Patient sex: F
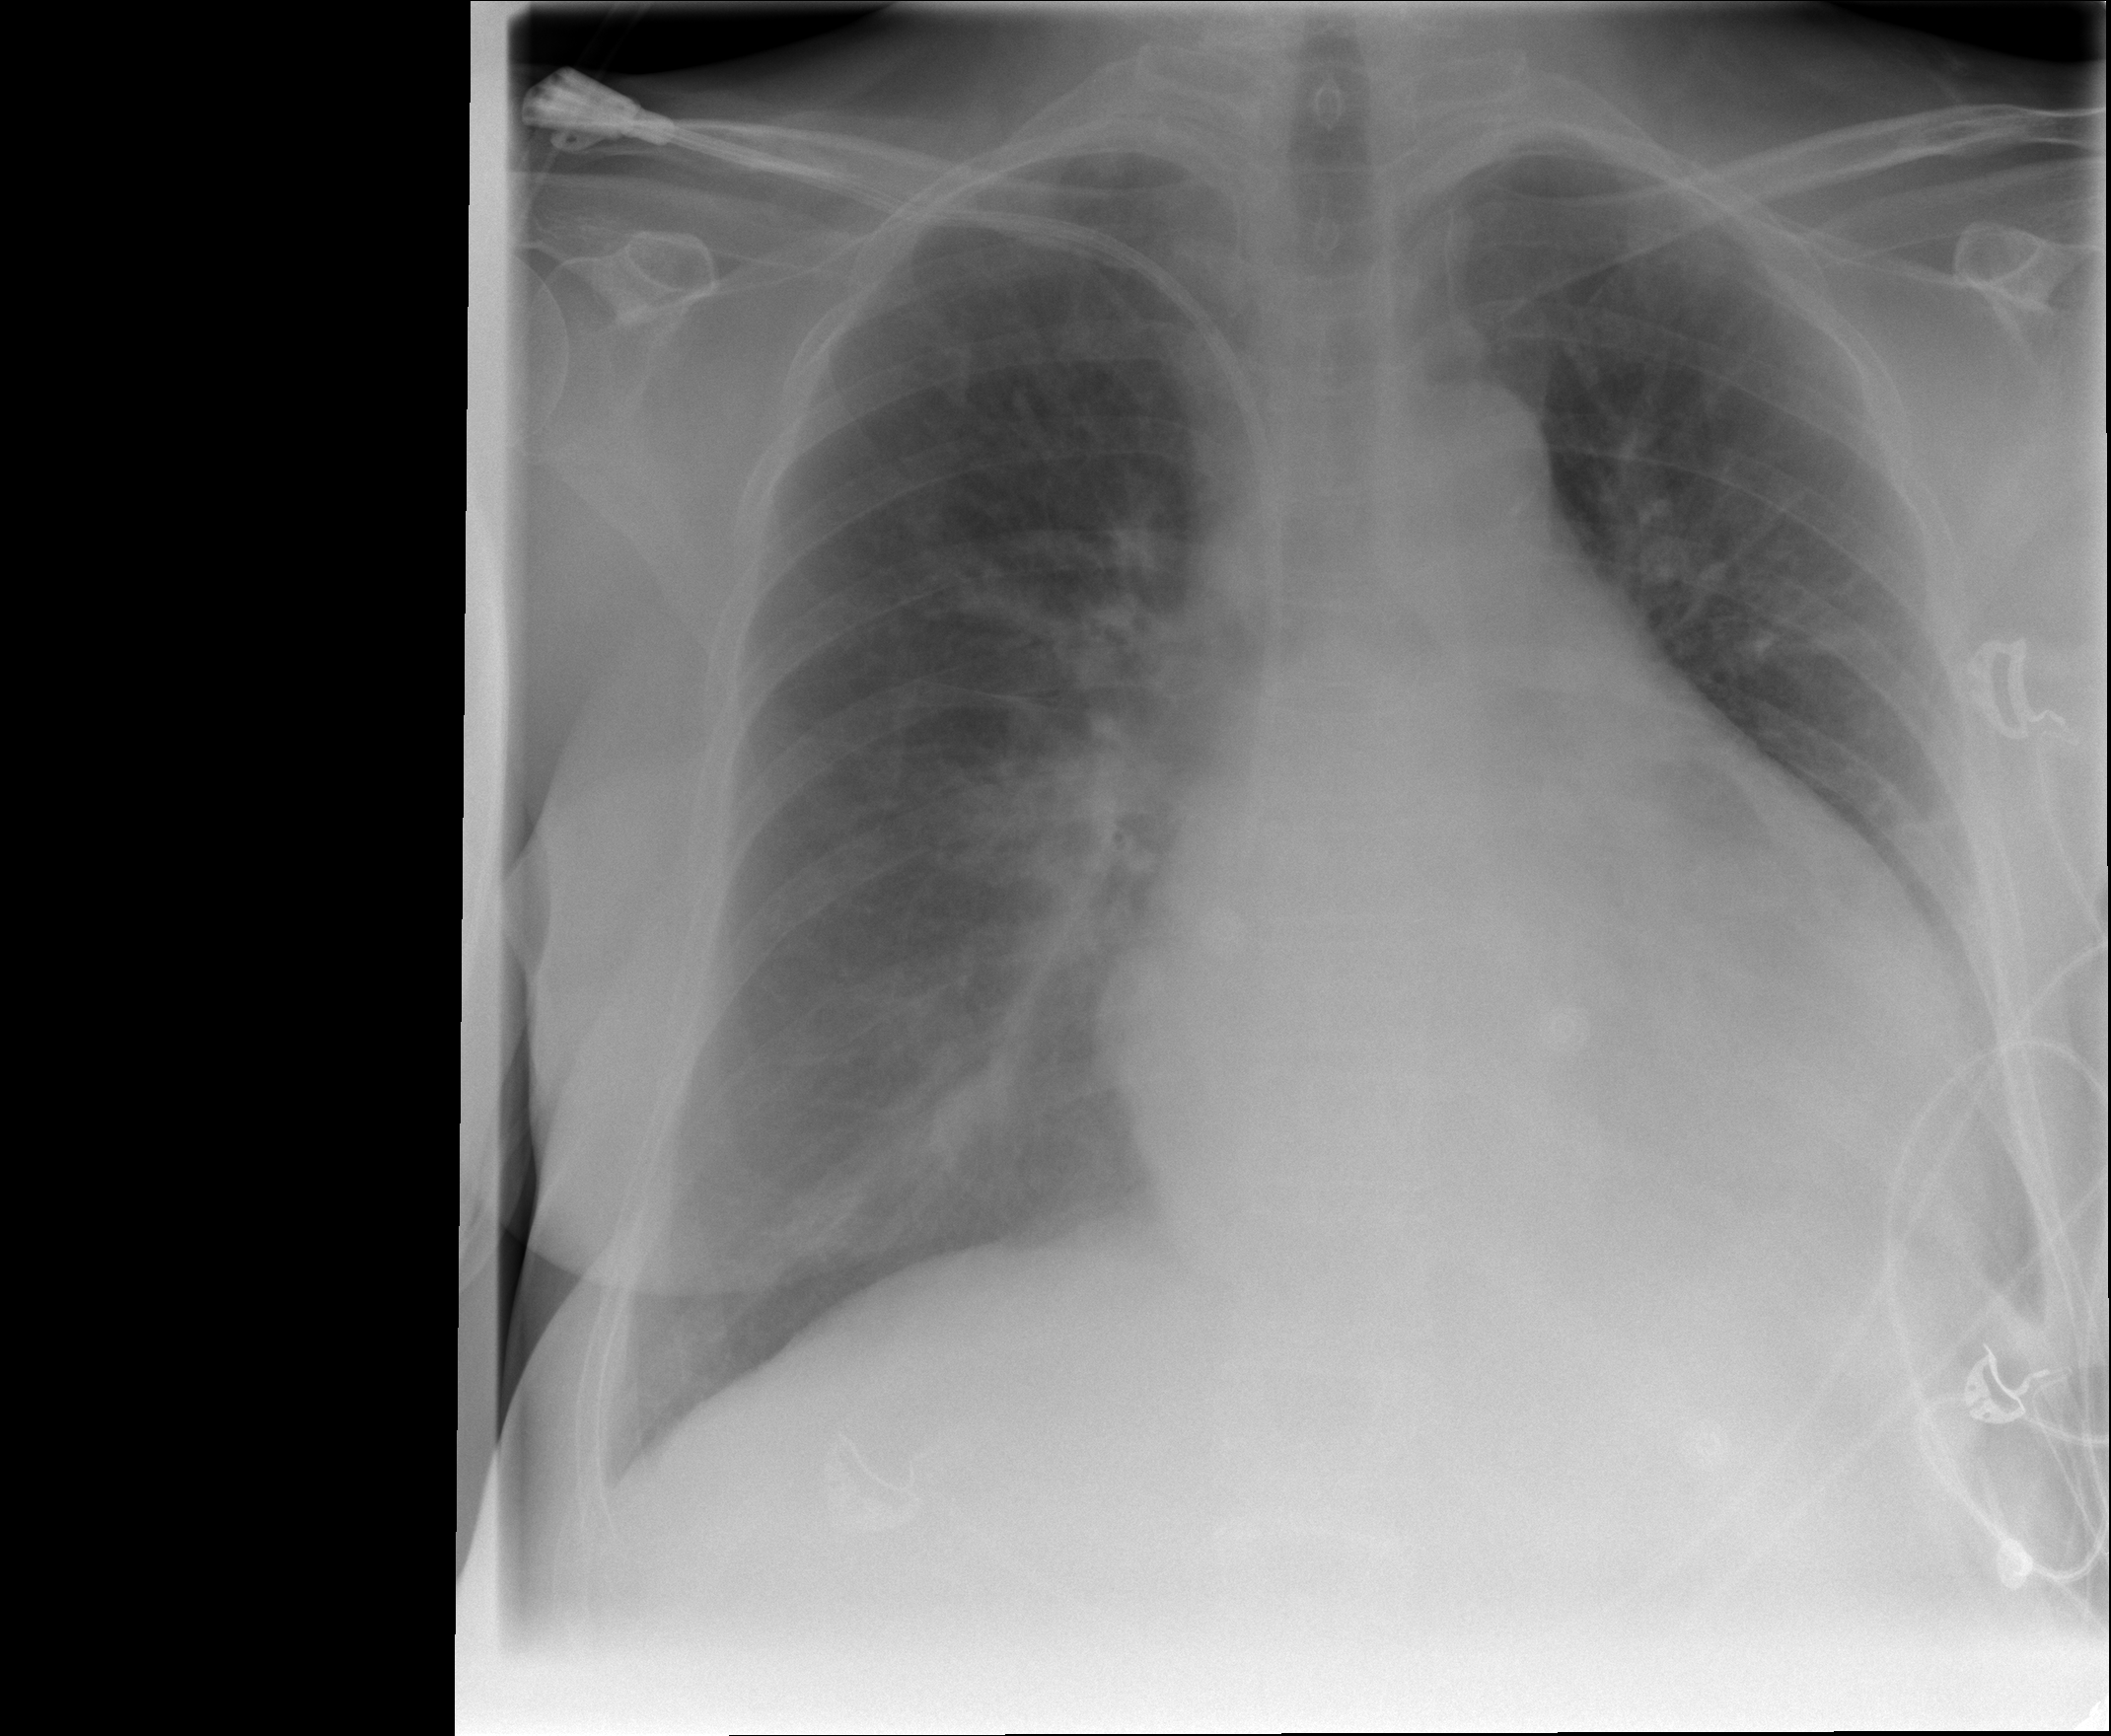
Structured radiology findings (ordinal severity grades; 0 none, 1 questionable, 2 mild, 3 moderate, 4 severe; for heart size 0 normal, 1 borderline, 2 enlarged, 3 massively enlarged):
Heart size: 2
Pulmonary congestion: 2
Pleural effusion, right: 0
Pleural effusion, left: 0
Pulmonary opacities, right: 0
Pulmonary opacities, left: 0
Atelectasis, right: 0
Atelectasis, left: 0